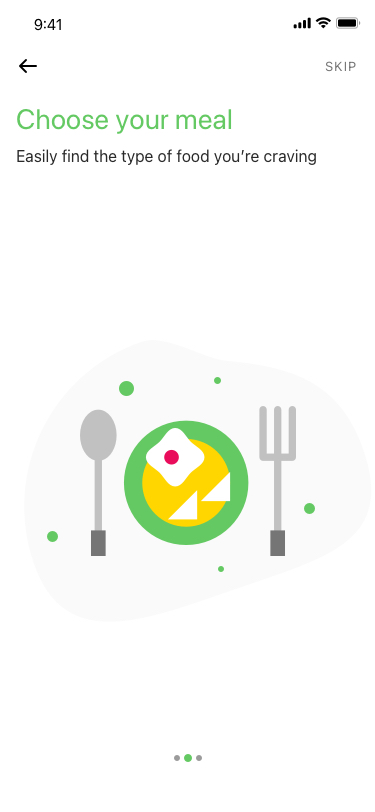
Text in this UI design:
Skip
Choose your meal
Easily find the type of food you’re craving